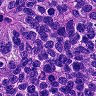
Metastatic tissue present: yes